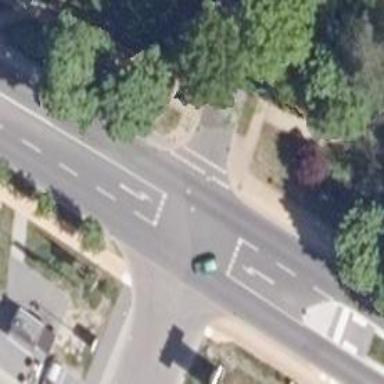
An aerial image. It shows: Road with "give way" sign.